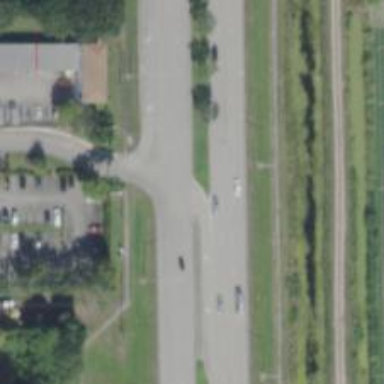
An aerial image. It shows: Primary link highway.